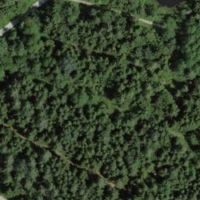
EUNIS habitat code: 44
Species observed at this site:
Urtica dioica
Epilobium hirsutum